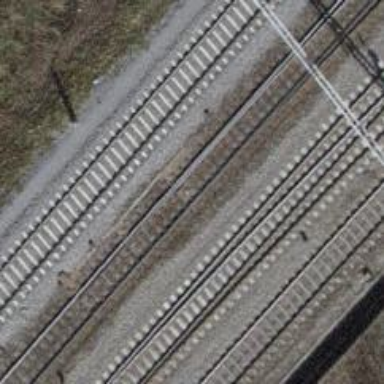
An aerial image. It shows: Single railway track with electrified contact line.